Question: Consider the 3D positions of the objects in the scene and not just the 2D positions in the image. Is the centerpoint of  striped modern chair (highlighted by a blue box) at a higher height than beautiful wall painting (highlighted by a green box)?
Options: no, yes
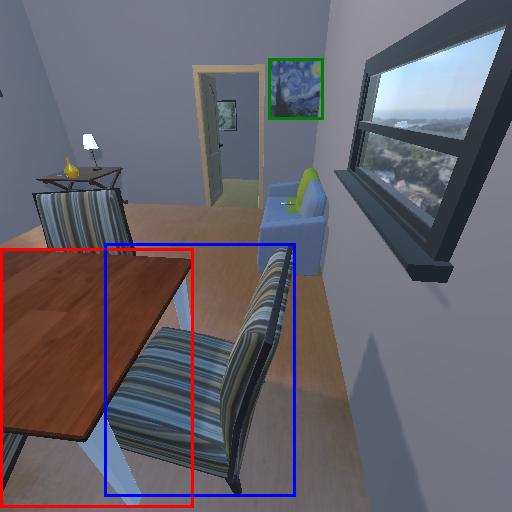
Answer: no